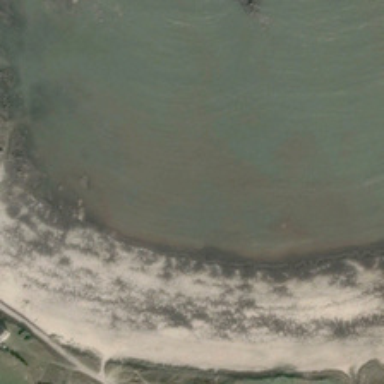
A yellow beach is near a large piece of pond .